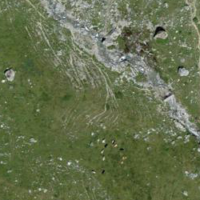
EUNIS habitat code: 26
Species observed at this site:
Leontopodium nivale